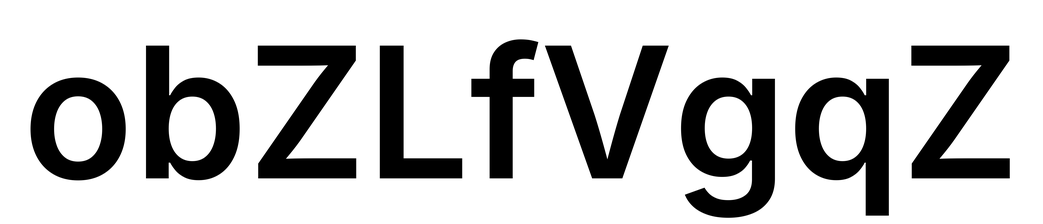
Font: Inter_SemiBold